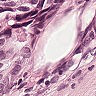
Metastatic tissue present: yes